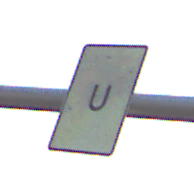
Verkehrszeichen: AnkuendigungOderFortsetzungUmleitungOhnePfeilsymbol
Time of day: SunriseSunset
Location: Outdoor (Nature)
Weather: Clear
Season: NotSpecified
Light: Natural